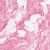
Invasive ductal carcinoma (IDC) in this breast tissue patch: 0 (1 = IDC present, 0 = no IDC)